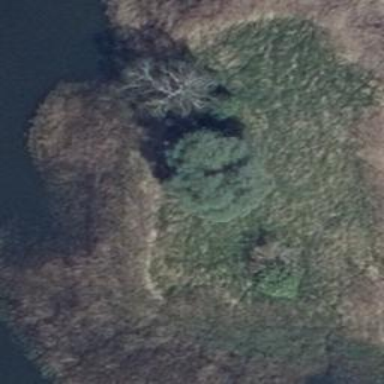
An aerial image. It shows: Patch of scrub vegetation.